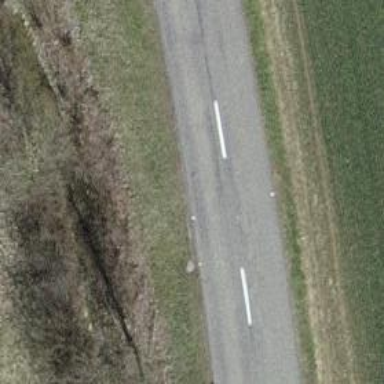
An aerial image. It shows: Paved tertiary road.